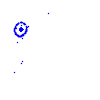
Particle: electron